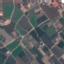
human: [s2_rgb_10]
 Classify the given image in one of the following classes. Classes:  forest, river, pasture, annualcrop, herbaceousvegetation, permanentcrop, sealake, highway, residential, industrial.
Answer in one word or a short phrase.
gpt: PermanentCrop